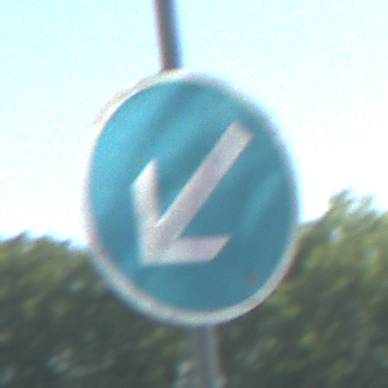
Verkehrszeichen: VorgeschriebeneVorbeifahrtLinks
Umgebung: Outdoor, Nature
Tageszeit: Midday
Wetter: Clear
Licht: Natural
Jahreszeit: NotSpecified
Kontrast: HighContrast